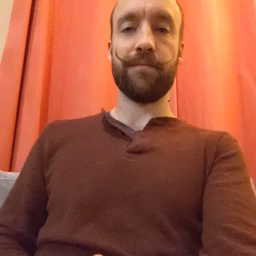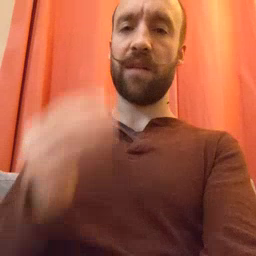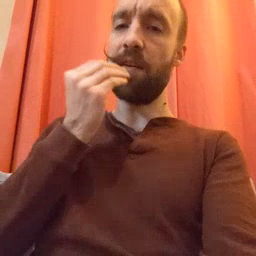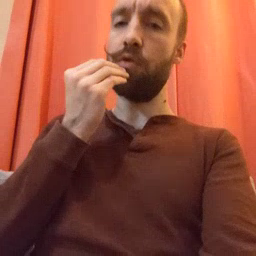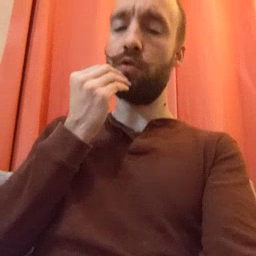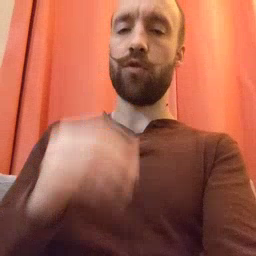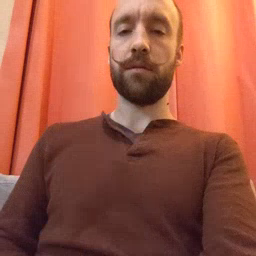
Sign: food